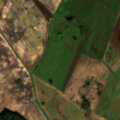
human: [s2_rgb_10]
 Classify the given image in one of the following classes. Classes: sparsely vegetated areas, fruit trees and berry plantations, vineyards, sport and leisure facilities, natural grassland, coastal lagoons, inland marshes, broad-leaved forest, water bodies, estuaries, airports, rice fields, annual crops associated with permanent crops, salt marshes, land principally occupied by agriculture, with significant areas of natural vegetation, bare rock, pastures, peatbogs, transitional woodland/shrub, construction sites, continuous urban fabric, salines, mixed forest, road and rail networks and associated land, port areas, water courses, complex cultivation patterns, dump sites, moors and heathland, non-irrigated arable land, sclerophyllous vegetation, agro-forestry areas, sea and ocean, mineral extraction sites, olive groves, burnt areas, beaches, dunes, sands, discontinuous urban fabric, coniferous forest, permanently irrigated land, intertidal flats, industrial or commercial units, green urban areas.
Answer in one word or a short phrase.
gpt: non-irrigated arable land, mixed forest